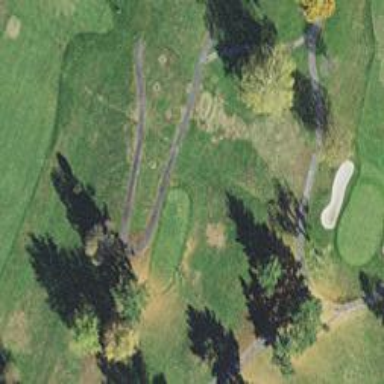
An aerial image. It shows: Pathway for golf carts.